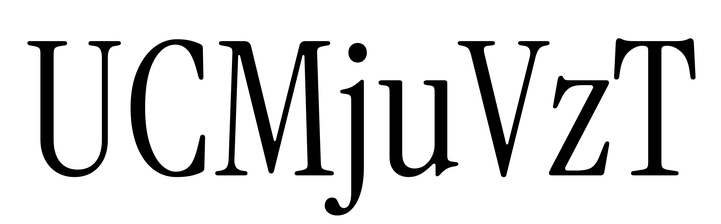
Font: InstrumentSerif-Regular